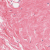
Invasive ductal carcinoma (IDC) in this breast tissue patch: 0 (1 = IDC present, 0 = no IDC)